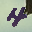
Label: 4